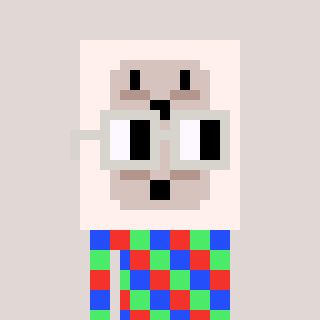
a pixel art character with square light gray glasses, a outlet-shaped head and a grayscale-colored body on a warm background